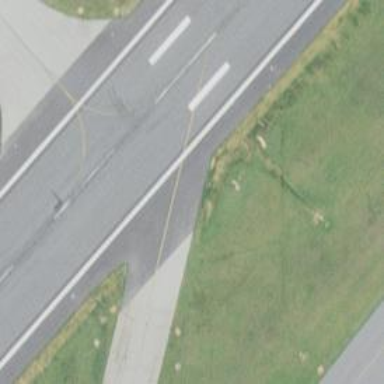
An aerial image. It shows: View of taxiway at the airport.